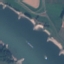
Land use / land cover class: River